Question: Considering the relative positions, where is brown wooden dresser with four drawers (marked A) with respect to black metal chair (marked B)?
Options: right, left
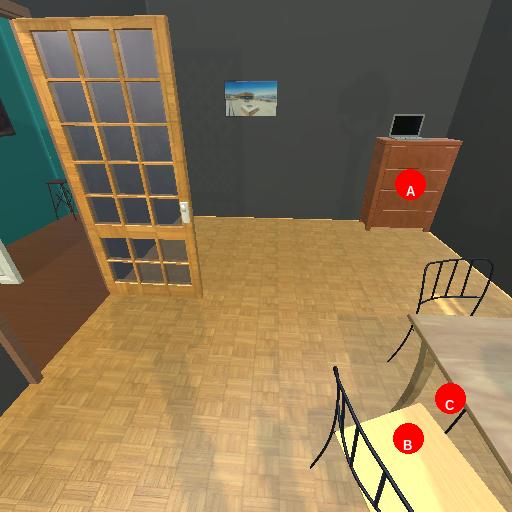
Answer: right